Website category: university
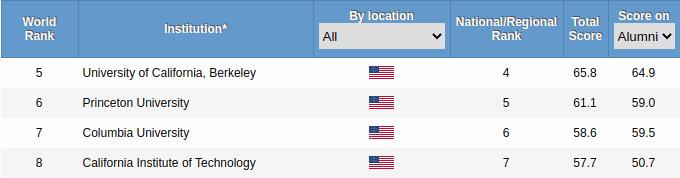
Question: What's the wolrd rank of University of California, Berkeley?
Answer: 5

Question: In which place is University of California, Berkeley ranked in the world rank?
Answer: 5

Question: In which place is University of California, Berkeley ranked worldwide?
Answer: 5

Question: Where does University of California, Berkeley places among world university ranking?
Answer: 5

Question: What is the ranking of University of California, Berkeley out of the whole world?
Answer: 5

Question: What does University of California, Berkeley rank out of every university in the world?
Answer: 5

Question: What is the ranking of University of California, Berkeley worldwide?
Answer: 5

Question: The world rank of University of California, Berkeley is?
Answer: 5

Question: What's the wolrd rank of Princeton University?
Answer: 6

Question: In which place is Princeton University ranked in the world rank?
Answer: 6

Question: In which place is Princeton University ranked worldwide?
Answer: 6

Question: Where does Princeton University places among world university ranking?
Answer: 6

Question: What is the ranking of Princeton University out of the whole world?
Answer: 6

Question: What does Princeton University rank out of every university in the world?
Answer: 6

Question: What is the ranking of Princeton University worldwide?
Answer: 6

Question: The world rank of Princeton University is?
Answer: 6

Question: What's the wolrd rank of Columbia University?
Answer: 7

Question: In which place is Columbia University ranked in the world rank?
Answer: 7

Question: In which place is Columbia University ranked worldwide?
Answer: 7

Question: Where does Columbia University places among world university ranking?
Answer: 7

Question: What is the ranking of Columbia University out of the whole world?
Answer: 7

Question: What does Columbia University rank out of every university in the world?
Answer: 7

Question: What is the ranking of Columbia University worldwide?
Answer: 7

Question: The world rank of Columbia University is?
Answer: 7

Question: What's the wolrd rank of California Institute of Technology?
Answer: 8

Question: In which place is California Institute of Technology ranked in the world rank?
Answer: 8

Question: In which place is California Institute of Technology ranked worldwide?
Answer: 8

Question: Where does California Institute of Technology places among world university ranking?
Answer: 8

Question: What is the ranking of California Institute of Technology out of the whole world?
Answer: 8

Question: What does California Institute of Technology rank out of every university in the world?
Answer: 8

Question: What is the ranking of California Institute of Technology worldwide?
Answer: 8

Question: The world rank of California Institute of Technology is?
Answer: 8

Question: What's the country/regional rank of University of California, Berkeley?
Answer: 4

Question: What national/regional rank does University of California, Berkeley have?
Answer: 4

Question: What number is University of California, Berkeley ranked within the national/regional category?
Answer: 4

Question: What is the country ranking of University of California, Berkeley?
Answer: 4

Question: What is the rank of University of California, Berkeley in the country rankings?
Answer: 4

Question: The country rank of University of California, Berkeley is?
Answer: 4

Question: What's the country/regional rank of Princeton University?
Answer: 5

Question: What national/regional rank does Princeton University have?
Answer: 5

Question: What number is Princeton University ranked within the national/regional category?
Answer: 5

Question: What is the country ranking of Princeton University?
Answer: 5

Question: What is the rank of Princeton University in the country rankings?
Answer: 5

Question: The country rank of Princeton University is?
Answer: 5

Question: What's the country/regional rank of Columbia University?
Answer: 6

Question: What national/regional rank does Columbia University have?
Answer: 6

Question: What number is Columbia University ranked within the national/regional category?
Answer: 6

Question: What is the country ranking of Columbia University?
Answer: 6

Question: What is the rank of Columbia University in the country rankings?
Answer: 6

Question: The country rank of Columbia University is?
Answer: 6

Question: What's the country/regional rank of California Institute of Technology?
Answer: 7

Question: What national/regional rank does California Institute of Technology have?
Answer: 7

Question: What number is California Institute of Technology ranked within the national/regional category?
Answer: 7

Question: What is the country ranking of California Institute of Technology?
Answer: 7

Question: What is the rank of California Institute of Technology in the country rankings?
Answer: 7

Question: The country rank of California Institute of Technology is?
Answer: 7

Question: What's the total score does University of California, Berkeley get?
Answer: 65.8

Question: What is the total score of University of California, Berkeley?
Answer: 65.8

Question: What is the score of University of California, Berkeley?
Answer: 65.8

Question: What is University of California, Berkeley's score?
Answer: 65.8

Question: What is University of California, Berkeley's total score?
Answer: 65.8

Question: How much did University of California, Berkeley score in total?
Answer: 65.8

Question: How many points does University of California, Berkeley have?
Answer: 65.8

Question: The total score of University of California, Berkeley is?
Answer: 65.8